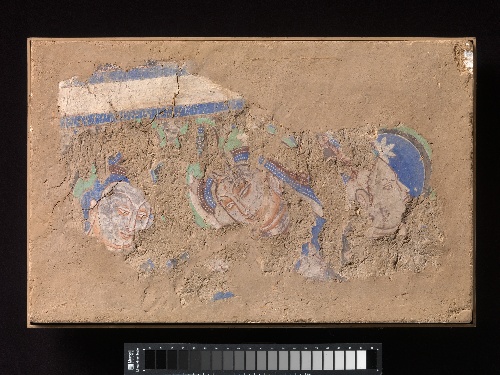
Date: ca. 6th–7th century
Object type: Wall painting
Classification: Paintings
Medium: Pigments on mud plaster
Culture: China (Xinjiang Uyghur Autonomous Region)
Period: Kizil kingdom
Dimensions: 9 1/2 x 15 3/8 in. (24.1 x 39.1 cm)
Department: Asian Art
Credit line: Fletcher Fund, 1951
Accession year: 1951
Repository: Metropolitan Museum of Art, New York, NY
Tags: Buddhism|Bodhisattvas